Question: Does anyone know how to put a program in an ARM assembler at an arbitrary address in memory? By default, the program is located starting from the address 0x00000008, but it is necessary that it be located, for example, at the address 0x20002000. I tried to use 'DCD 0x20002000', but this only changes the register-pointer, while the program remains at the old address. The 'SPACE 0x400' command works well, but if the address is too large, then the compilation takes a very long time. Tell me, maybe faced with this?

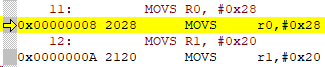
Answer: There are basically two ways to control the location of the code region using Keil. Either using the scatter file, or using the 'target' tab in the build options dialogue.
You can define an IROM region which includes the region where you want your code to be located. You can also start by using this dialogue to generate an initial scatter file, then modify the scatter file based on the Keil documentation.
However, the location you have given here is in the RAM region, which is a little unusual (maybe inefficient, but valid). Have you considered how to initialise your target after power cycling it?
The biggest problem is that at reset, Cortex-M3 will ALWAYS read from addresses 0, 4 (and 8 due to prefetch). You need to provide an initial stack pointer (or not use the stack), and your reset vector (with bit 0, the T-bit, set). There may be hardware banking of the memory map (device specific), but the programmer's view is always that these fetches start at address 0.